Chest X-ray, AP view. Patient: 12 years old, sex M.
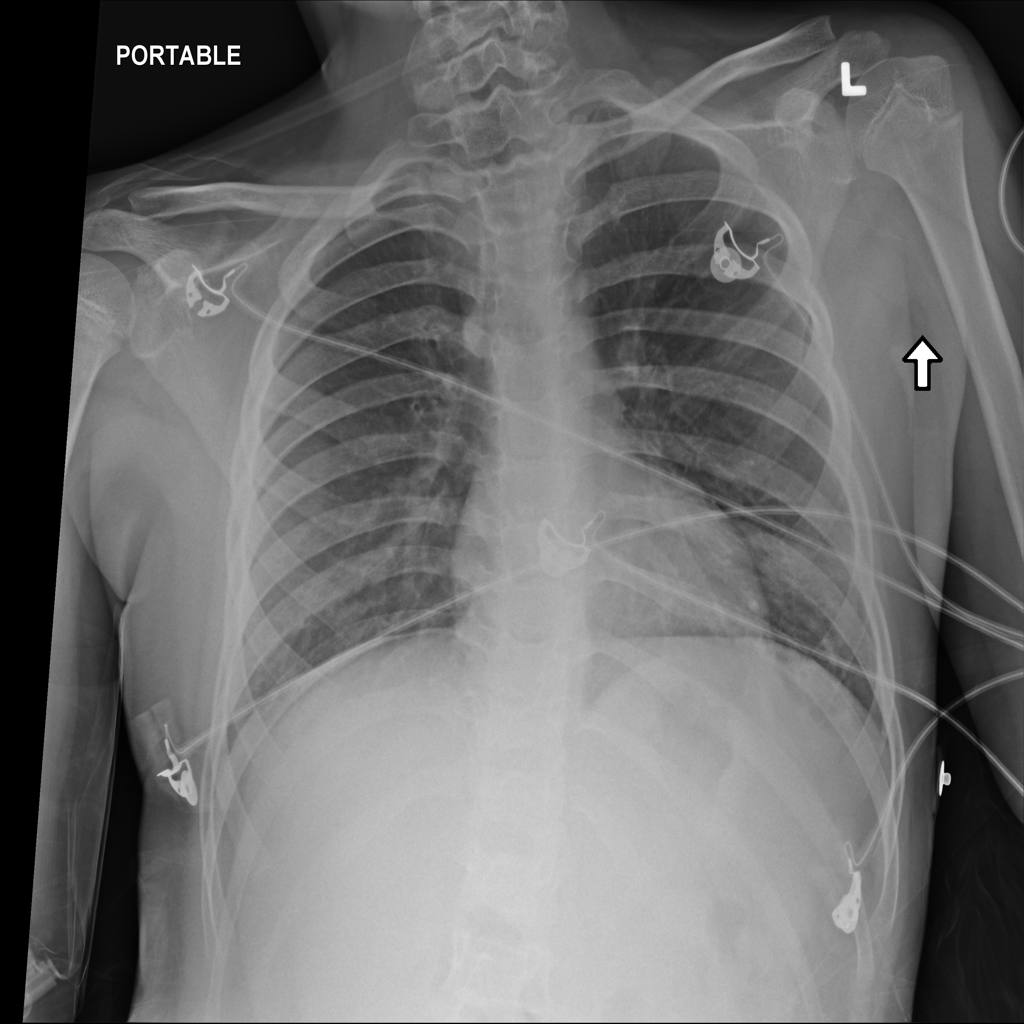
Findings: No Finding